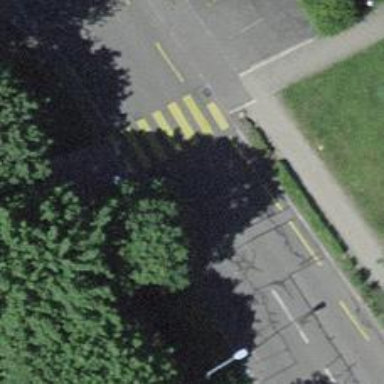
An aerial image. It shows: Marked crossing on the road.